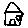
Label: house